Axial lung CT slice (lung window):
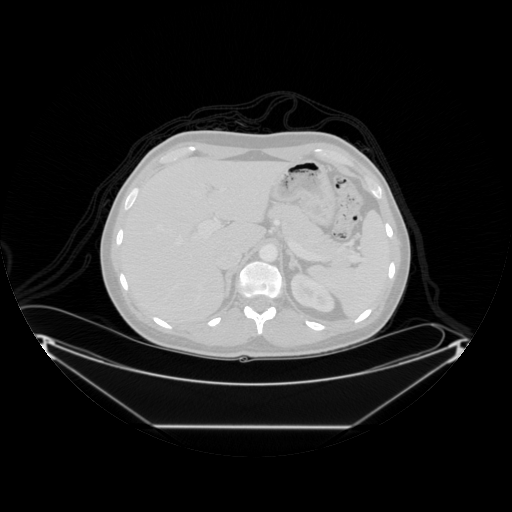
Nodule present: no